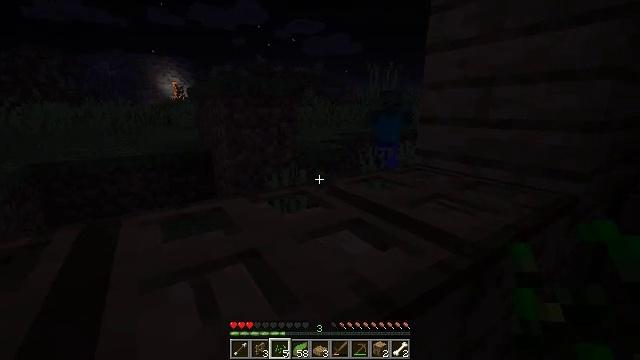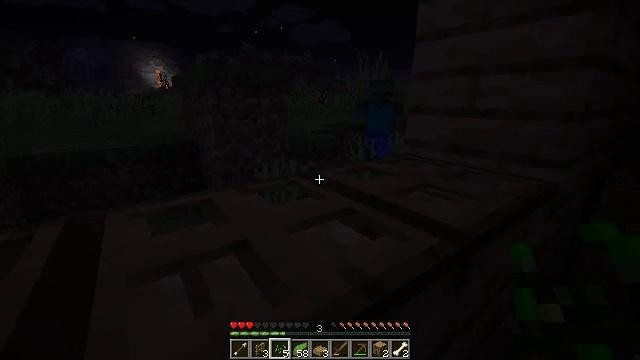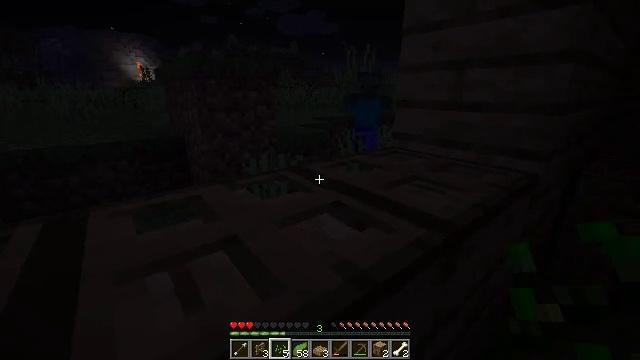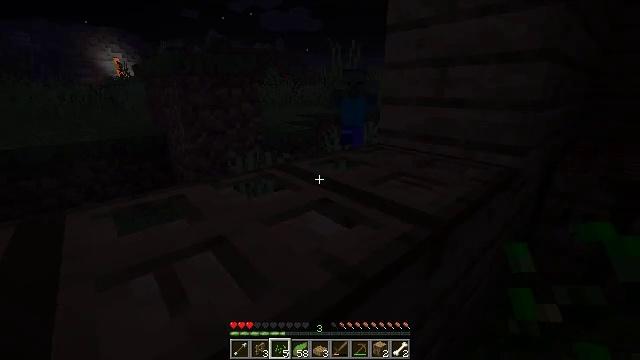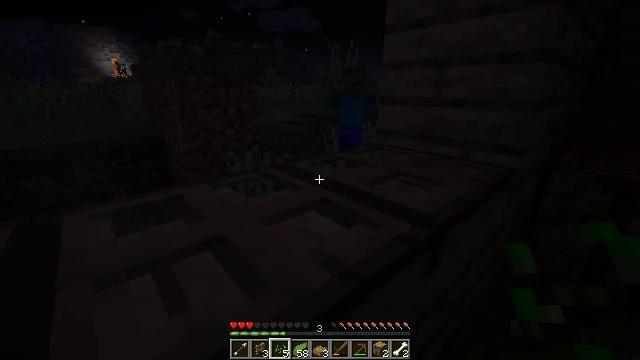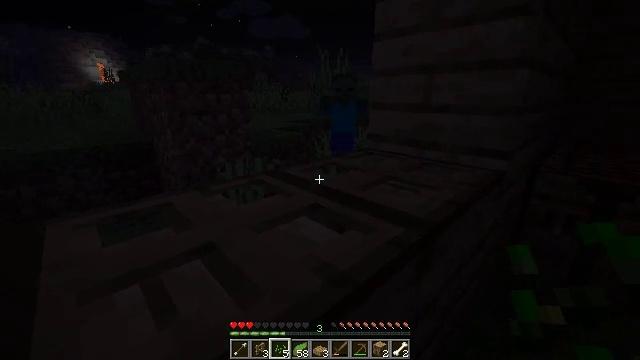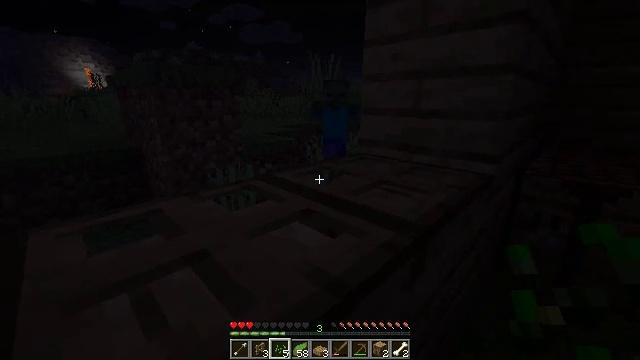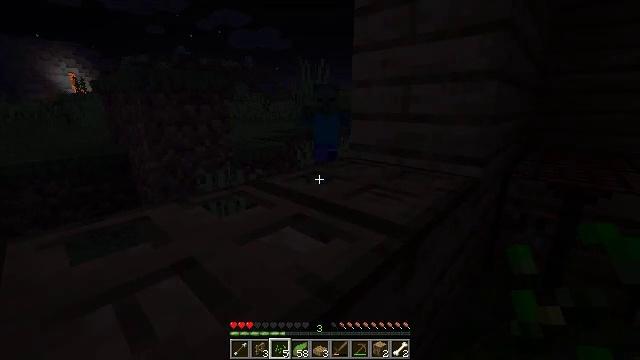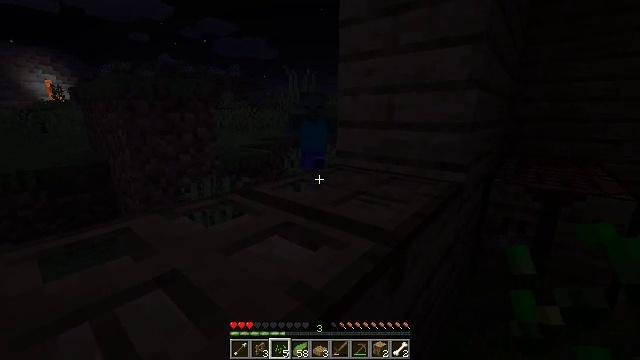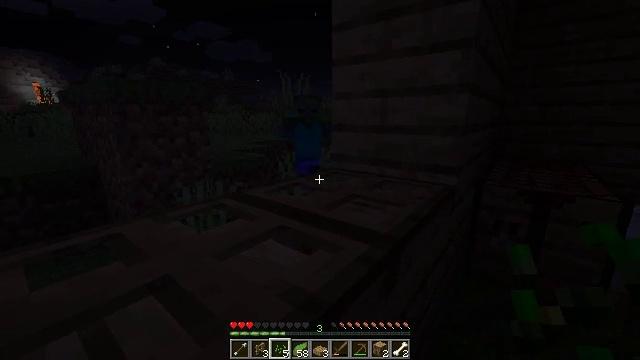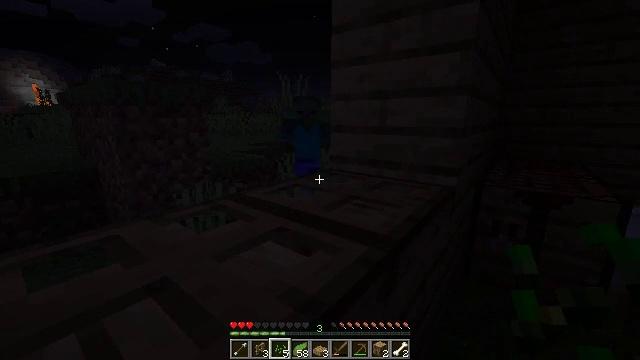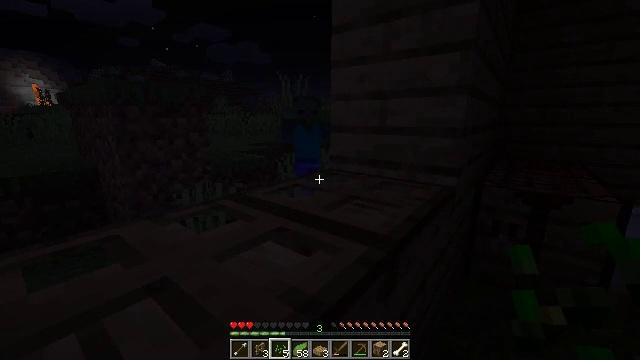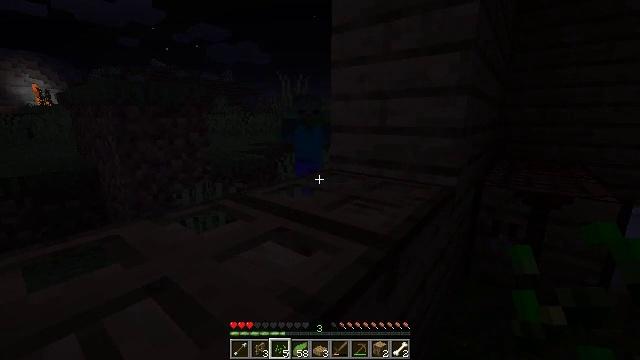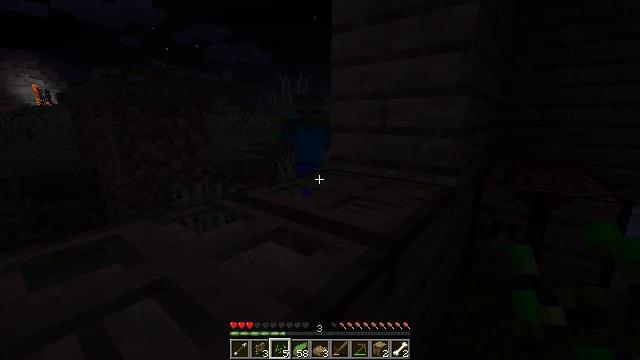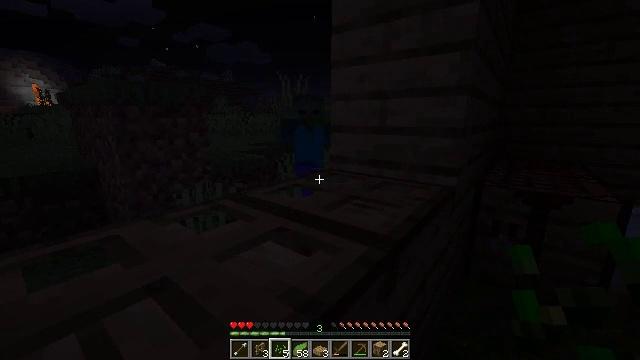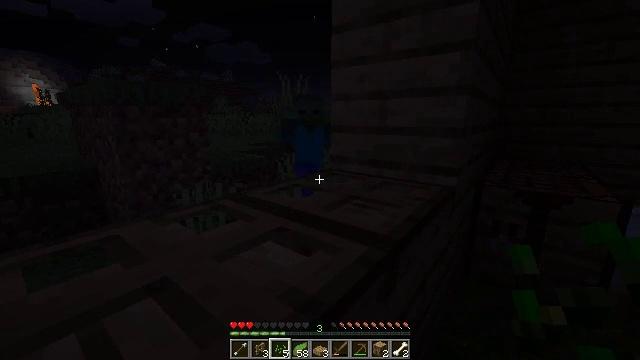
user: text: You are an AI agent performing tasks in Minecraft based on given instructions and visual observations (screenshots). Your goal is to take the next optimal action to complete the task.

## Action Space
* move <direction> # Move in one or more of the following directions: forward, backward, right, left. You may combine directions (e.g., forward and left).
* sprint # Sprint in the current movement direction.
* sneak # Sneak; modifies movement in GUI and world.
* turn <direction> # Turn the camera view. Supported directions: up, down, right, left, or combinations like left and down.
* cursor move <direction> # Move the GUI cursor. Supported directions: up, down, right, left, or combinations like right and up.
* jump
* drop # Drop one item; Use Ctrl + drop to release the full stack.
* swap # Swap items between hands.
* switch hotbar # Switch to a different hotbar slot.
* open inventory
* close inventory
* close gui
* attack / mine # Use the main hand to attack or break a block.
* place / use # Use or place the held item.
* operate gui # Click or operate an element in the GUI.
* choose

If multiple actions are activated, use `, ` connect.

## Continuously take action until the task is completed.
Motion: motion action
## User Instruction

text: Combat enemy.
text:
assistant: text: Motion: turn right and down
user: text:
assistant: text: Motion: turn right and down
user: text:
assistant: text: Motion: turn right
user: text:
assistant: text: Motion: no_op
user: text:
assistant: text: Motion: turn right and up
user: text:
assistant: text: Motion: turn right and up
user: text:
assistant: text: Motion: turn right and up
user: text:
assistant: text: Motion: turn right and up
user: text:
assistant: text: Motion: turn right
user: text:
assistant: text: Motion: no_op
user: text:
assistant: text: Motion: no_op
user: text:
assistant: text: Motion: no_op
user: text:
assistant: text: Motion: no_op
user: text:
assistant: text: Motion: no_op
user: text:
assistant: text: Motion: no_op
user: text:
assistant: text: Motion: no_op
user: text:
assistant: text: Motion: no_op
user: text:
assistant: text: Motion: no_op
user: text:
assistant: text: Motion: no_op
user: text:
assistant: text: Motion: no_op
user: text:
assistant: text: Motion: no_op
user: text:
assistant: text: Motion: no_op
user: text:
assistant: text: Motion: no_op
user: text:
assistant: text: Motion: no_op
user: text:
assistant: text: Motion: turn right
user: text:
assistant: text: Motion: no_op
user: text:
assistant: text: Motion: no_op
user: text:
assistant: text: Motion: no_op
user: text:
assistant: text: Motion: no_op
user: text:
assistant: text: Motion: no_op